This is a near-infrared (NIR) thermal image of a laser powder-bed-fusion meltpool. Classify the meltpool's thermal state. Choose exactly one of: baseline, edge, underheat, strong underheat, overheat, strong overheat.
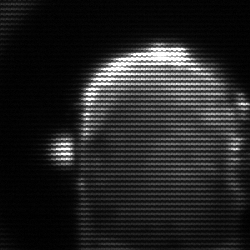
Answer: baseline